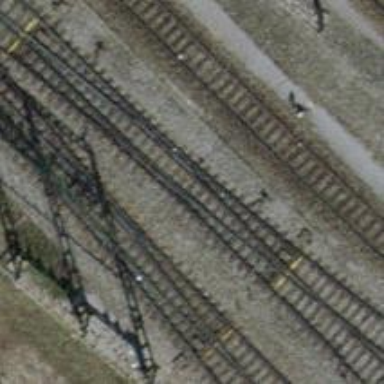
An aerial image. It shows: Railway switch.